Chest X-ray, AP view. Patient: 50 years old, sex M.
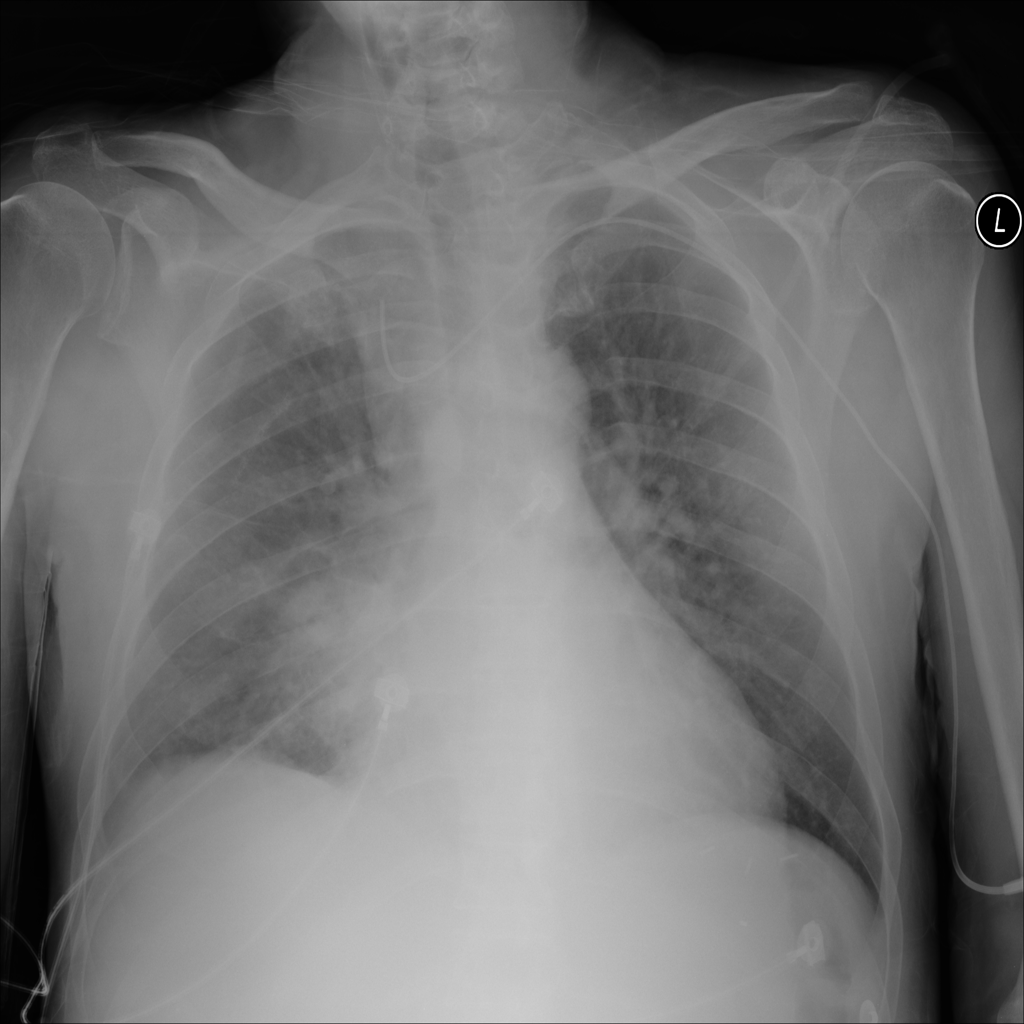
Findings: No Finding